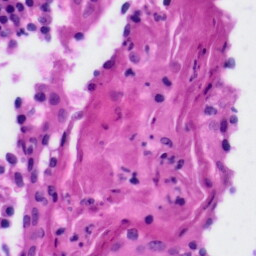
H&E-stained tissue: Tonsil